Interaction volume radius: 10 \u00c5
Interaction volume height: 10 \u00c5
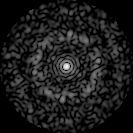
Disorder parameter: 0.8573